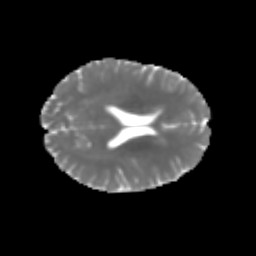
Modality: MD
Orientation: axial
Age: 23
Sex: male
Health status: healthy